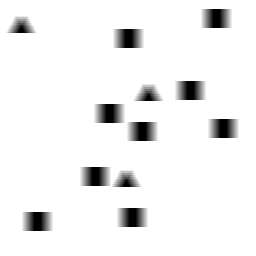
Squares: 9
Triangles: 3
Stars: 0
Total shapes: 12